Aerial crown-view tile of a tropical tree (Barro Colorado Island, Panama), acquired 20250715:
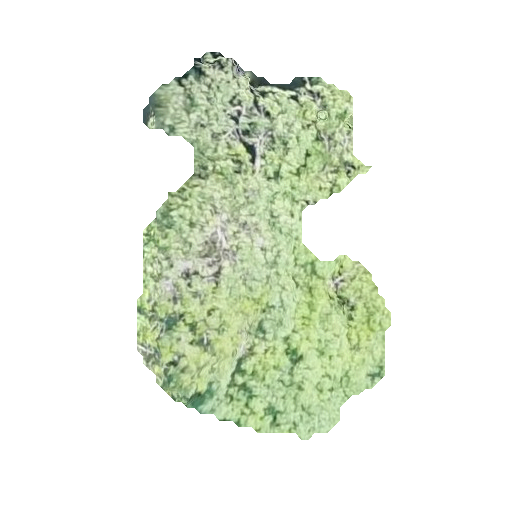
Species: Tabebuia rosea
GBIF accepted scientific name: Tabebuia rosea
Crown area: 101.404 m²